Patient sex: M
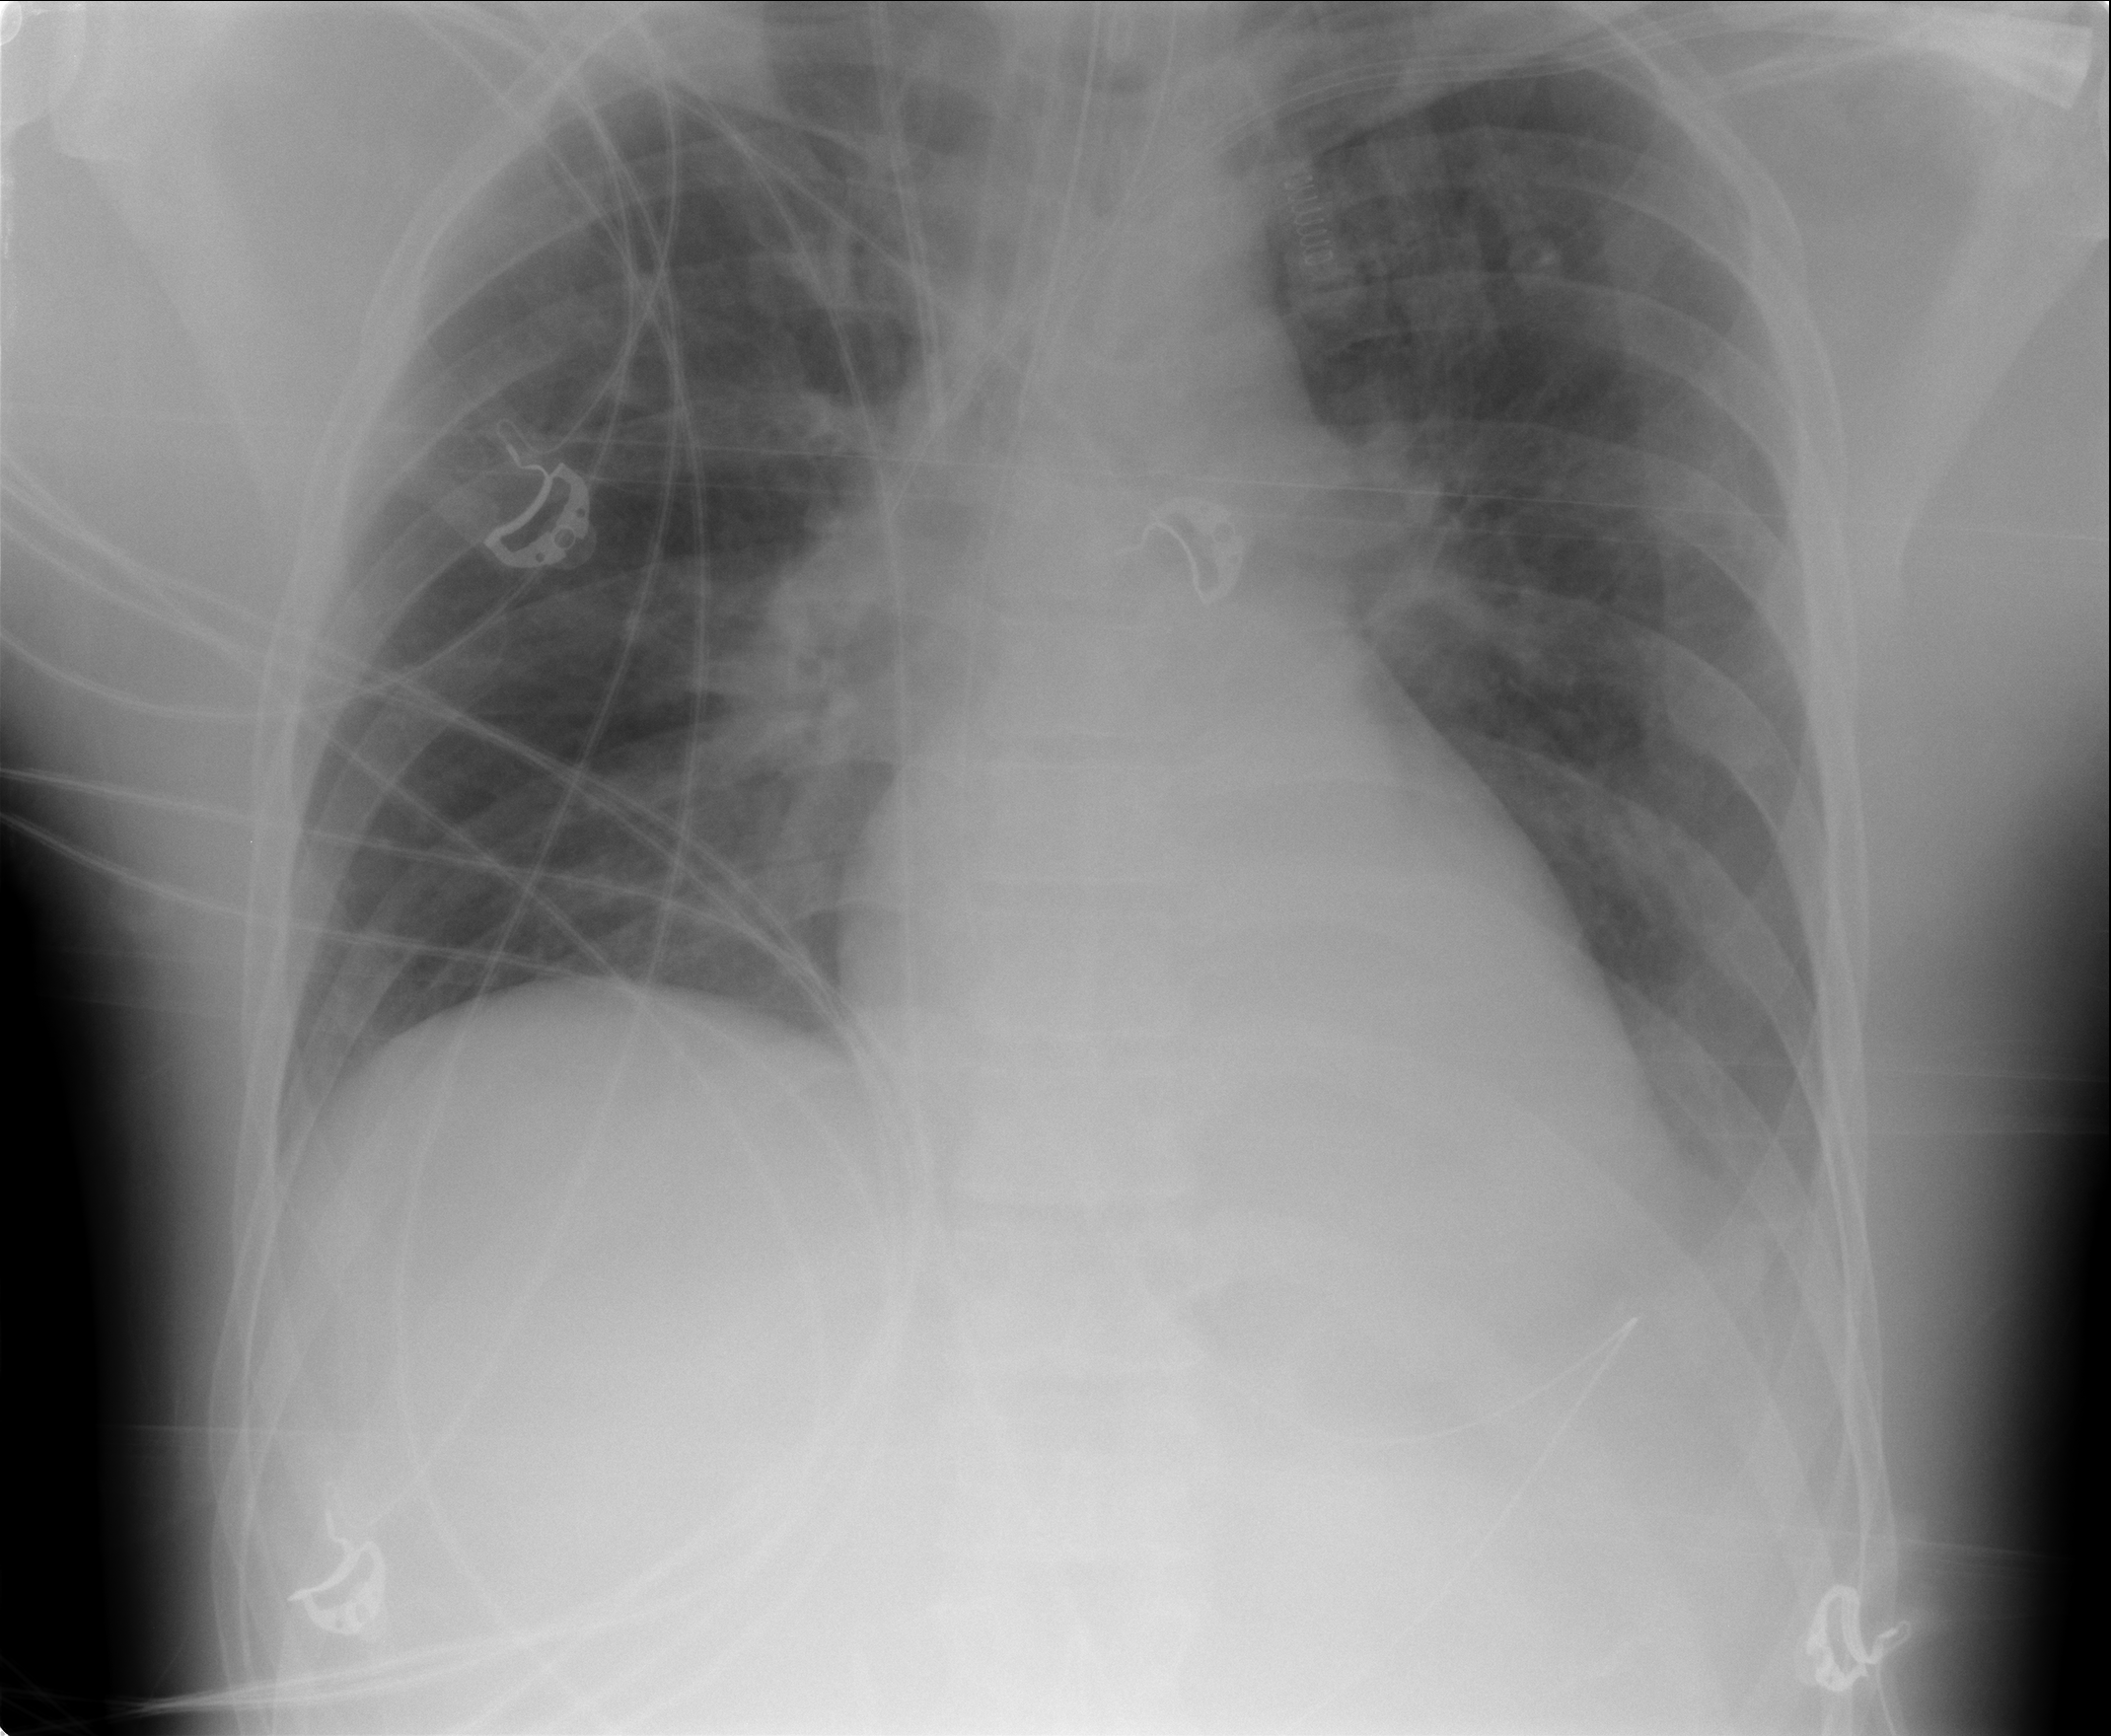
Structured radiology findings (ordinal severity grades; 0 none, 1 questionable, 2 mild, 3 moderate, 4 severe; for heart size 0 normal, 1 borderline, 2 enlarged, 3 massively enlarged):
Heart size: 0
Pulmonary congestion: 0
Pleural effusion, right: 0
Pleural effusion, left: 1
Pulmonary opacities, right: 0
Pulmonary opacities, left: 0
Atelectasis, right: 0
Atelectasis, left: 0